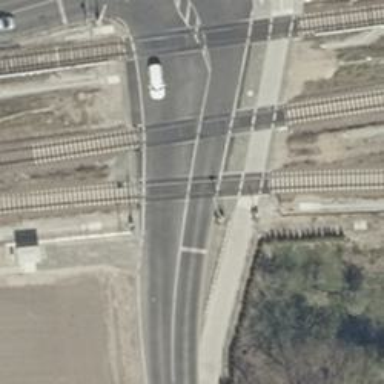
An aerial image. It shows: Level crossing with lights and saltire. The barrier at the crossing is double half.